Field crop: maize
Growth stage: 1
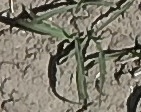
Species: sorghum